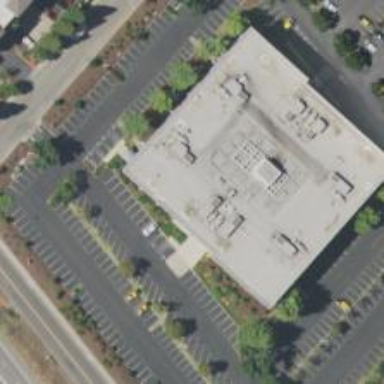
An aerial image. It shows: Parking space is available.